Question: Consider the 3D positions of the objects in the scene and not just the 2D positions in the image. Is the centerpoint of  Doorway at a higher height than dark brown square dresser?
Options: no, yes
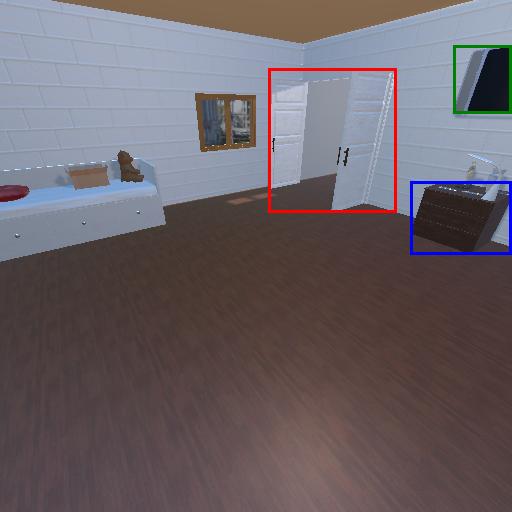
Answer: no